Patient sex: M
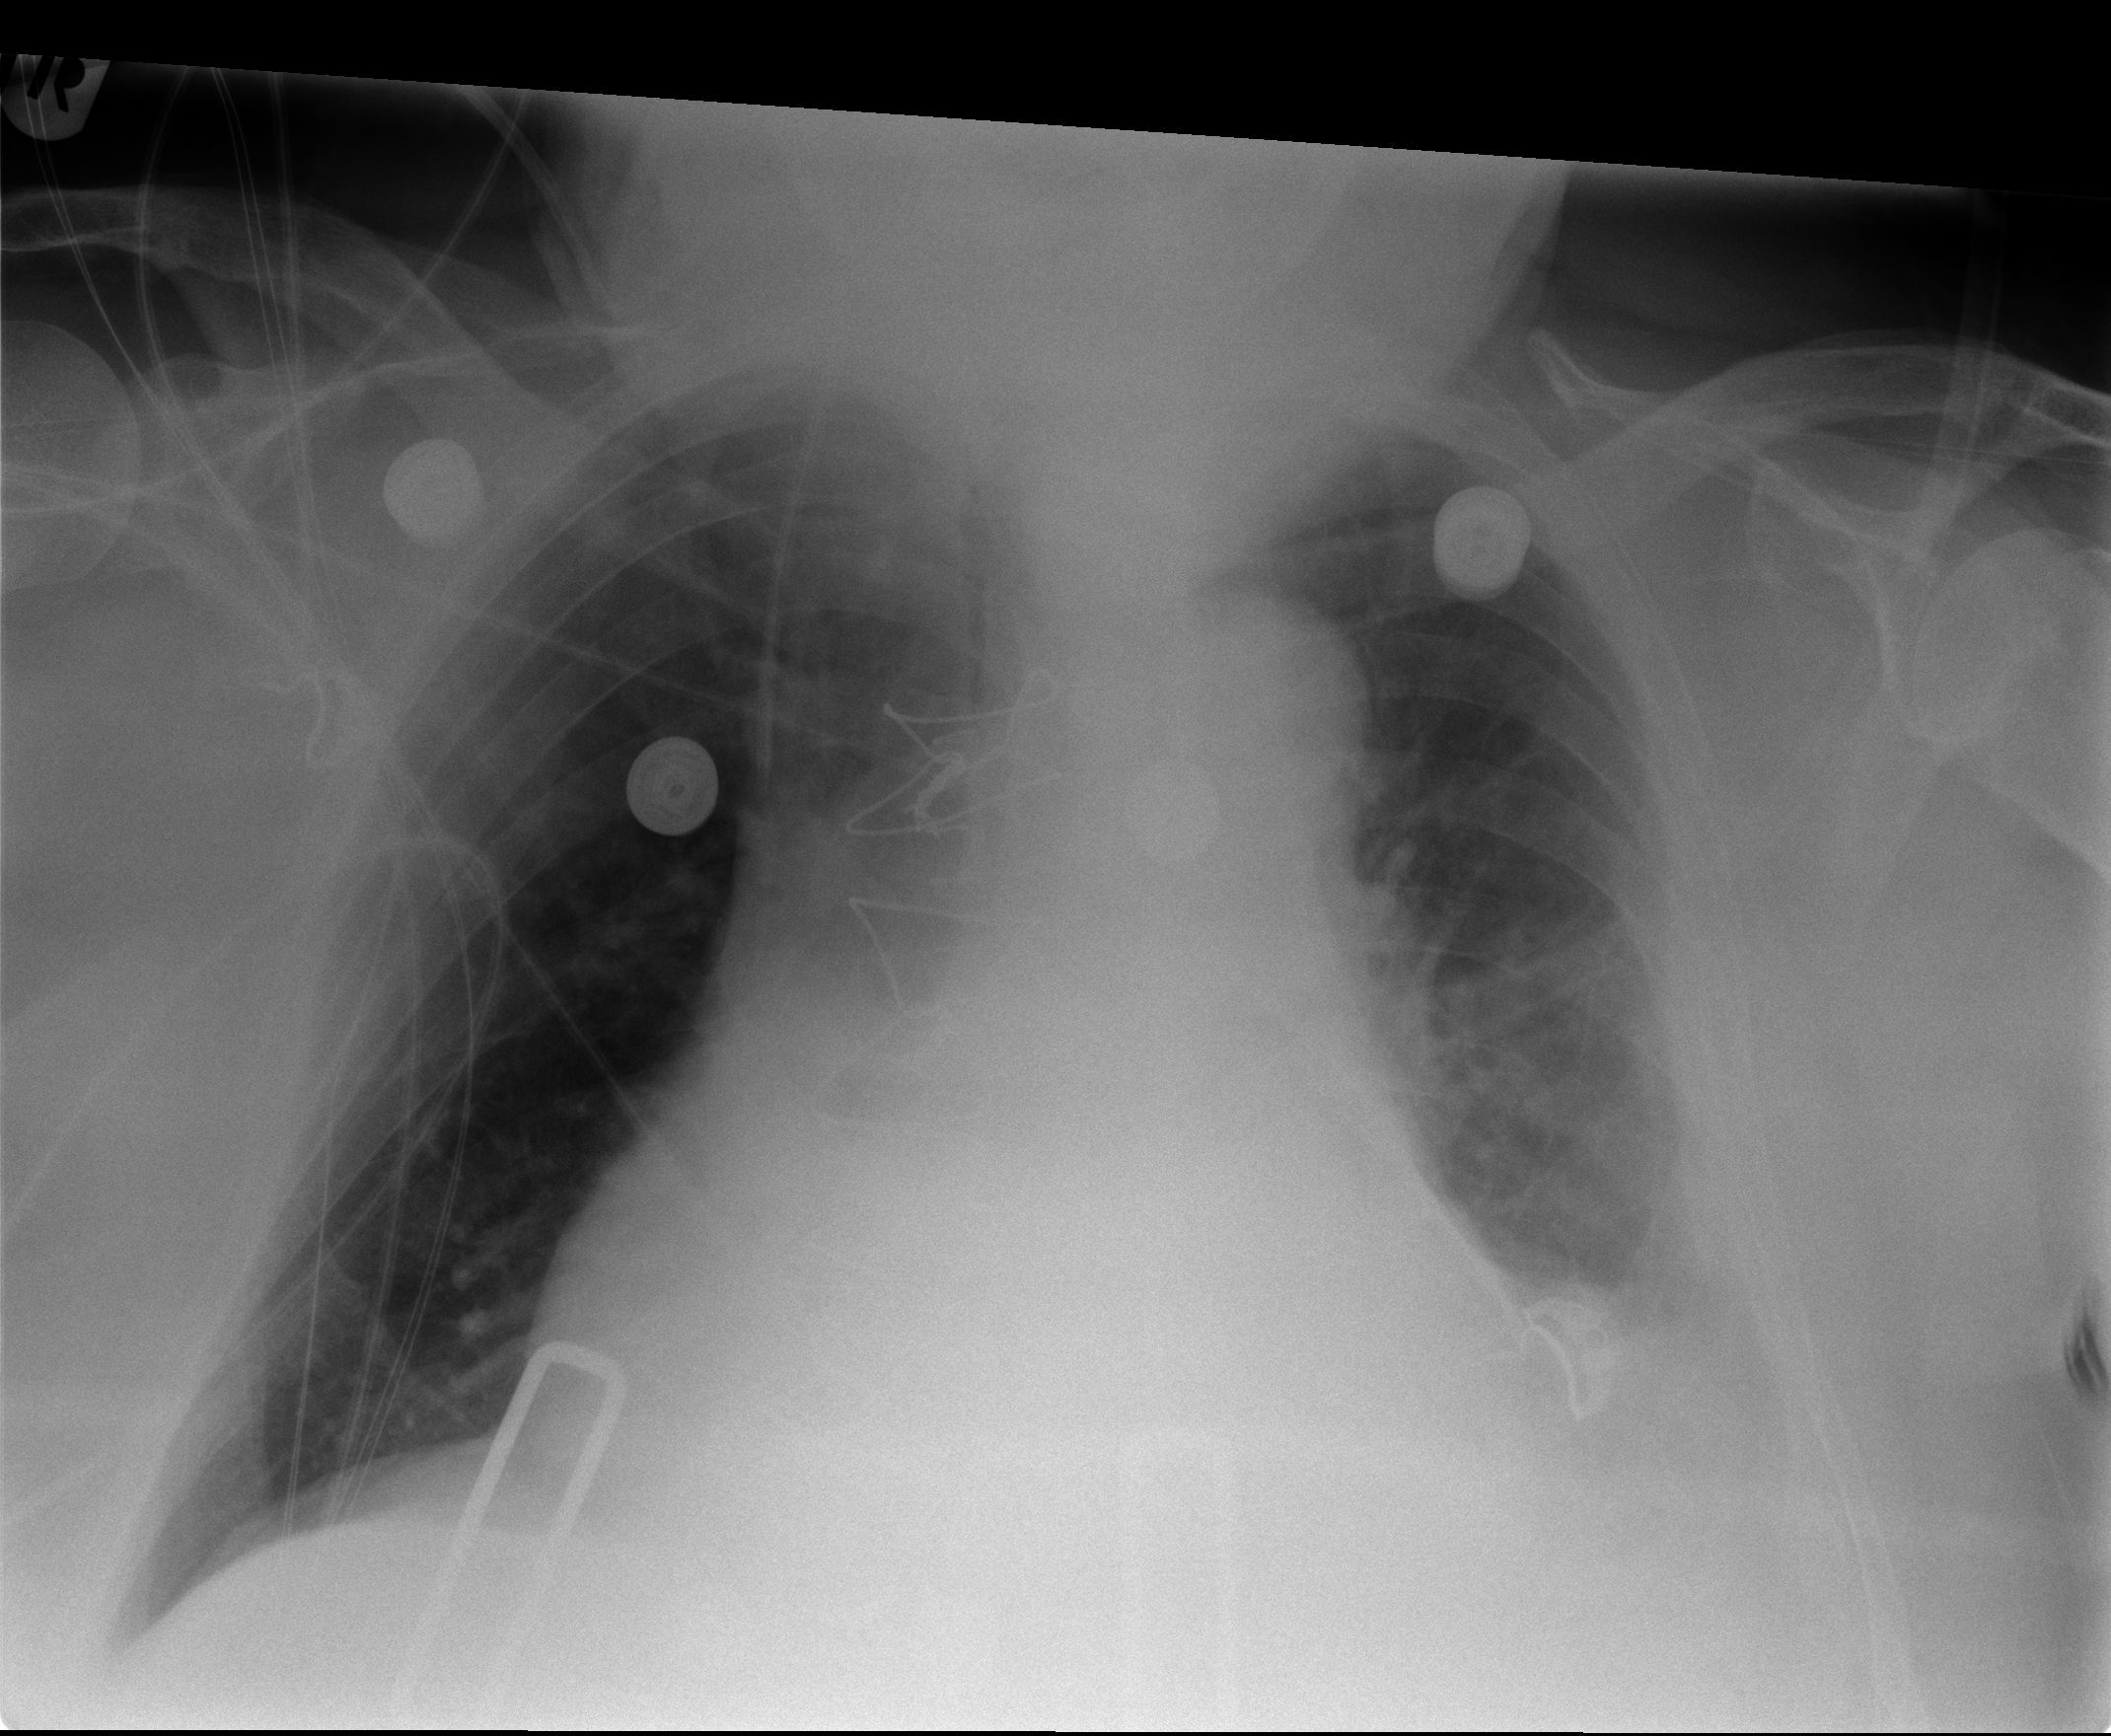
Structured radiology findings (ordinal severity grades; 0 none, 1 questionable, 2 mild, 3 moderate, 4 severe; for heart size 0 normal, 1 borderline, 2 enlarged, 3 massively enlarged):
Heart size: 3
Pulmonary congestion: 2
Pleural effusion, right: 0
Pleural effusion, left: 2
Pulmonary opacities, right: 0
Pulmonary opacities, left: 0
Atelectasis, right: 0
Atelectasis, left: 2